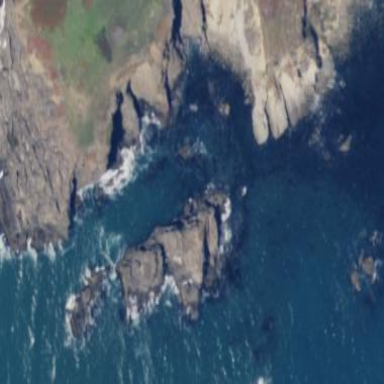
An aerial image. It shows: Islet along the coastline.